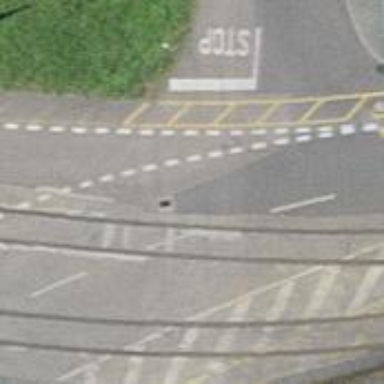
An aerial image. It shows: Uncontrolled level crossing for railway.